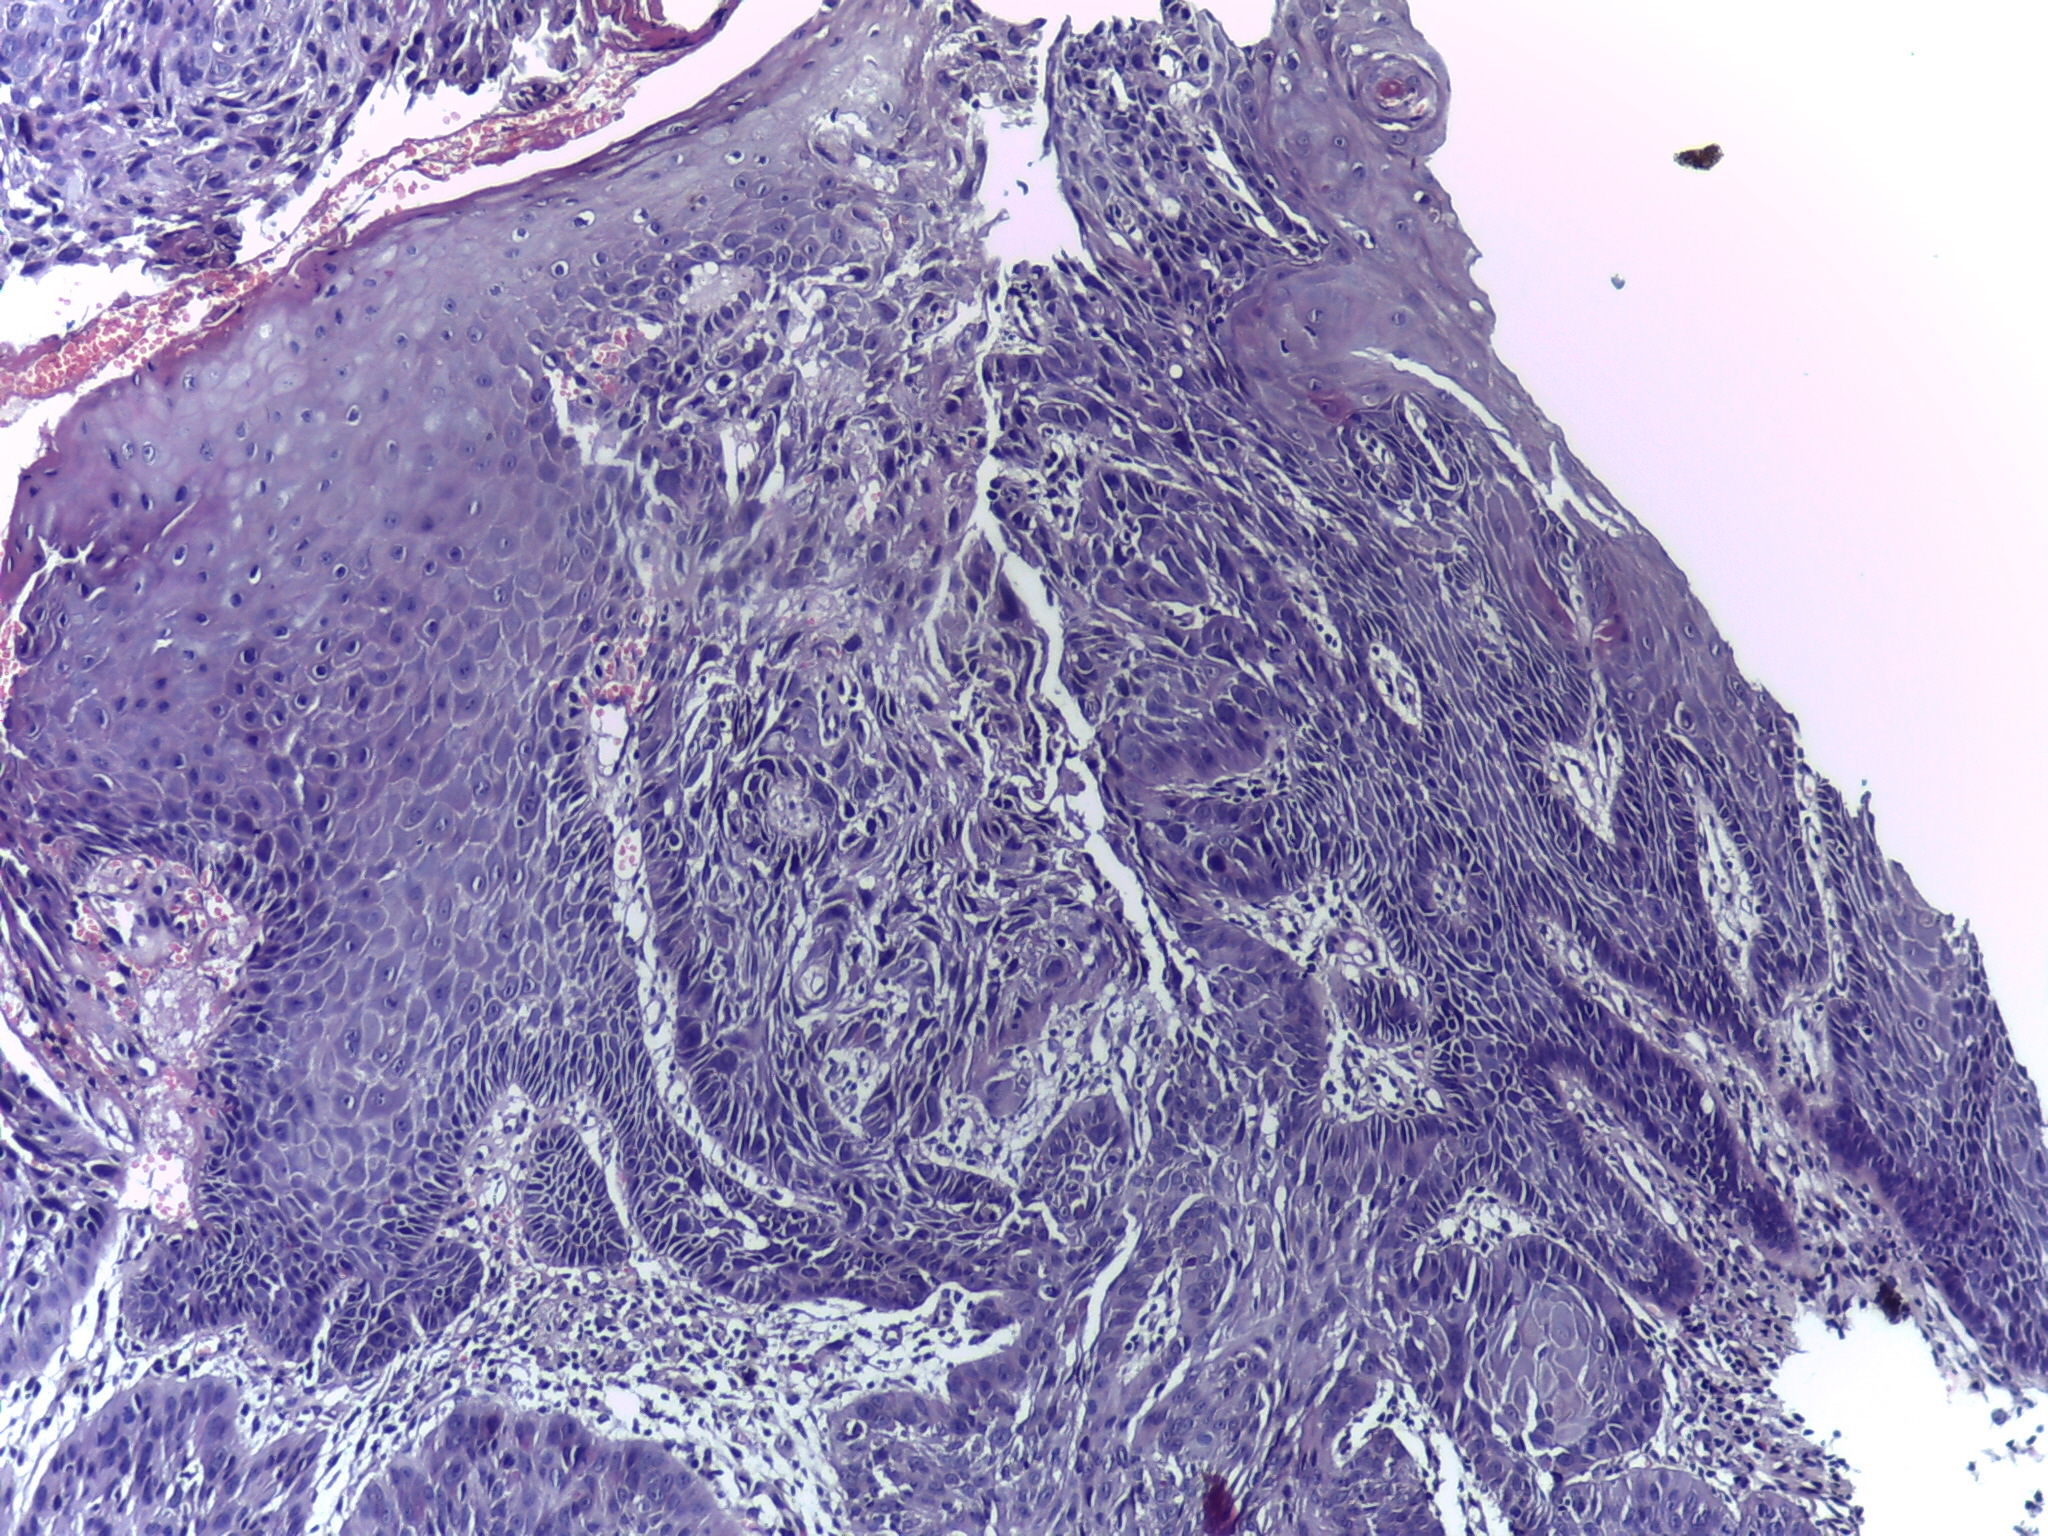
Diagnosis: OSCC